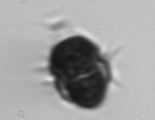
Label: Mesodinium